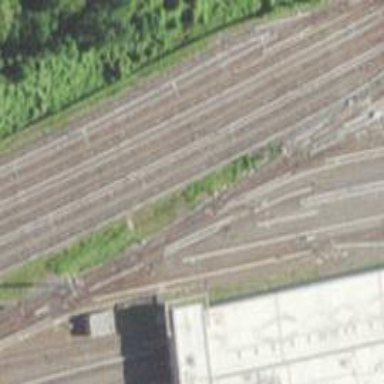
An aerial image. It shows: Yard area with electrified rail tracks.